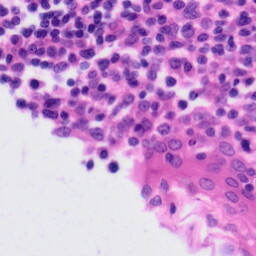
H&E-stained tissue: Tonsil